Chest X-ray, AP view. Patient: 25 years old, sex M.
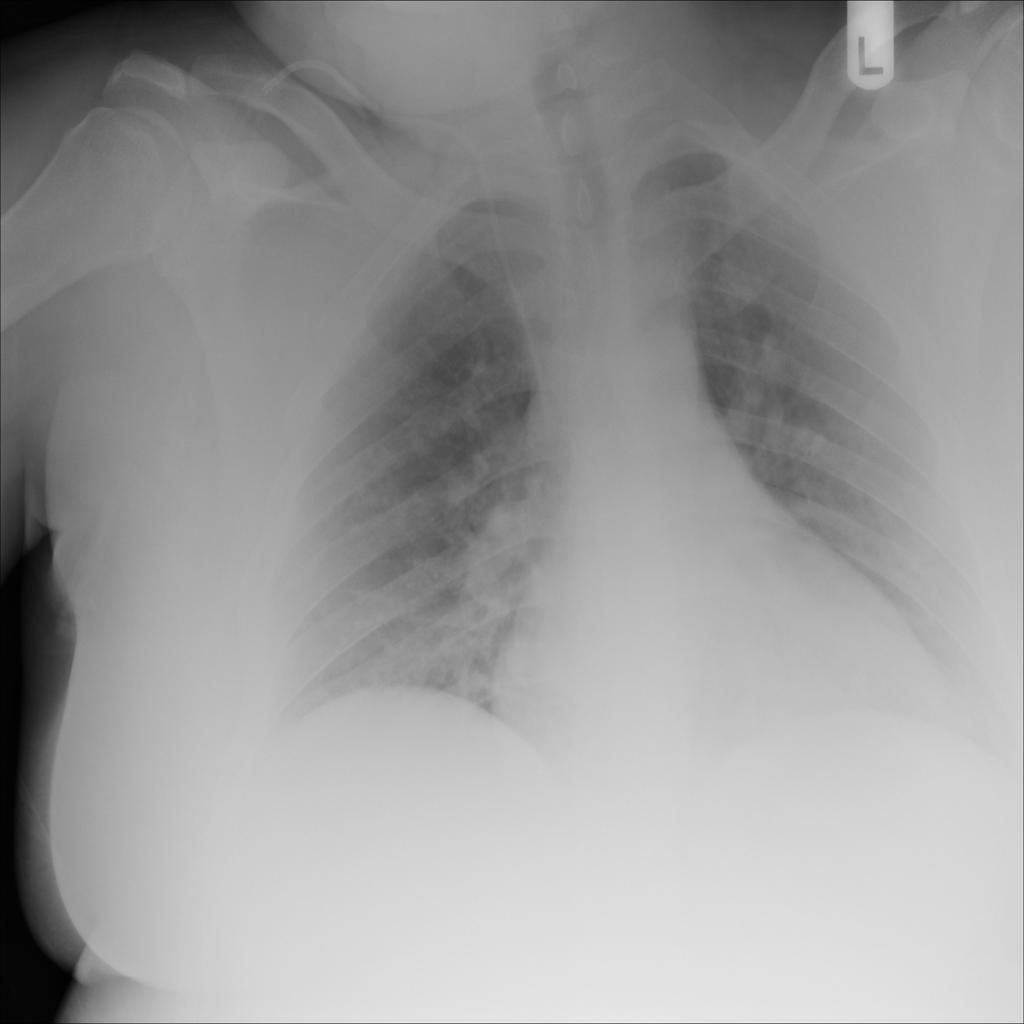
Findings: No Finding